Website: lowes
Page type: payment
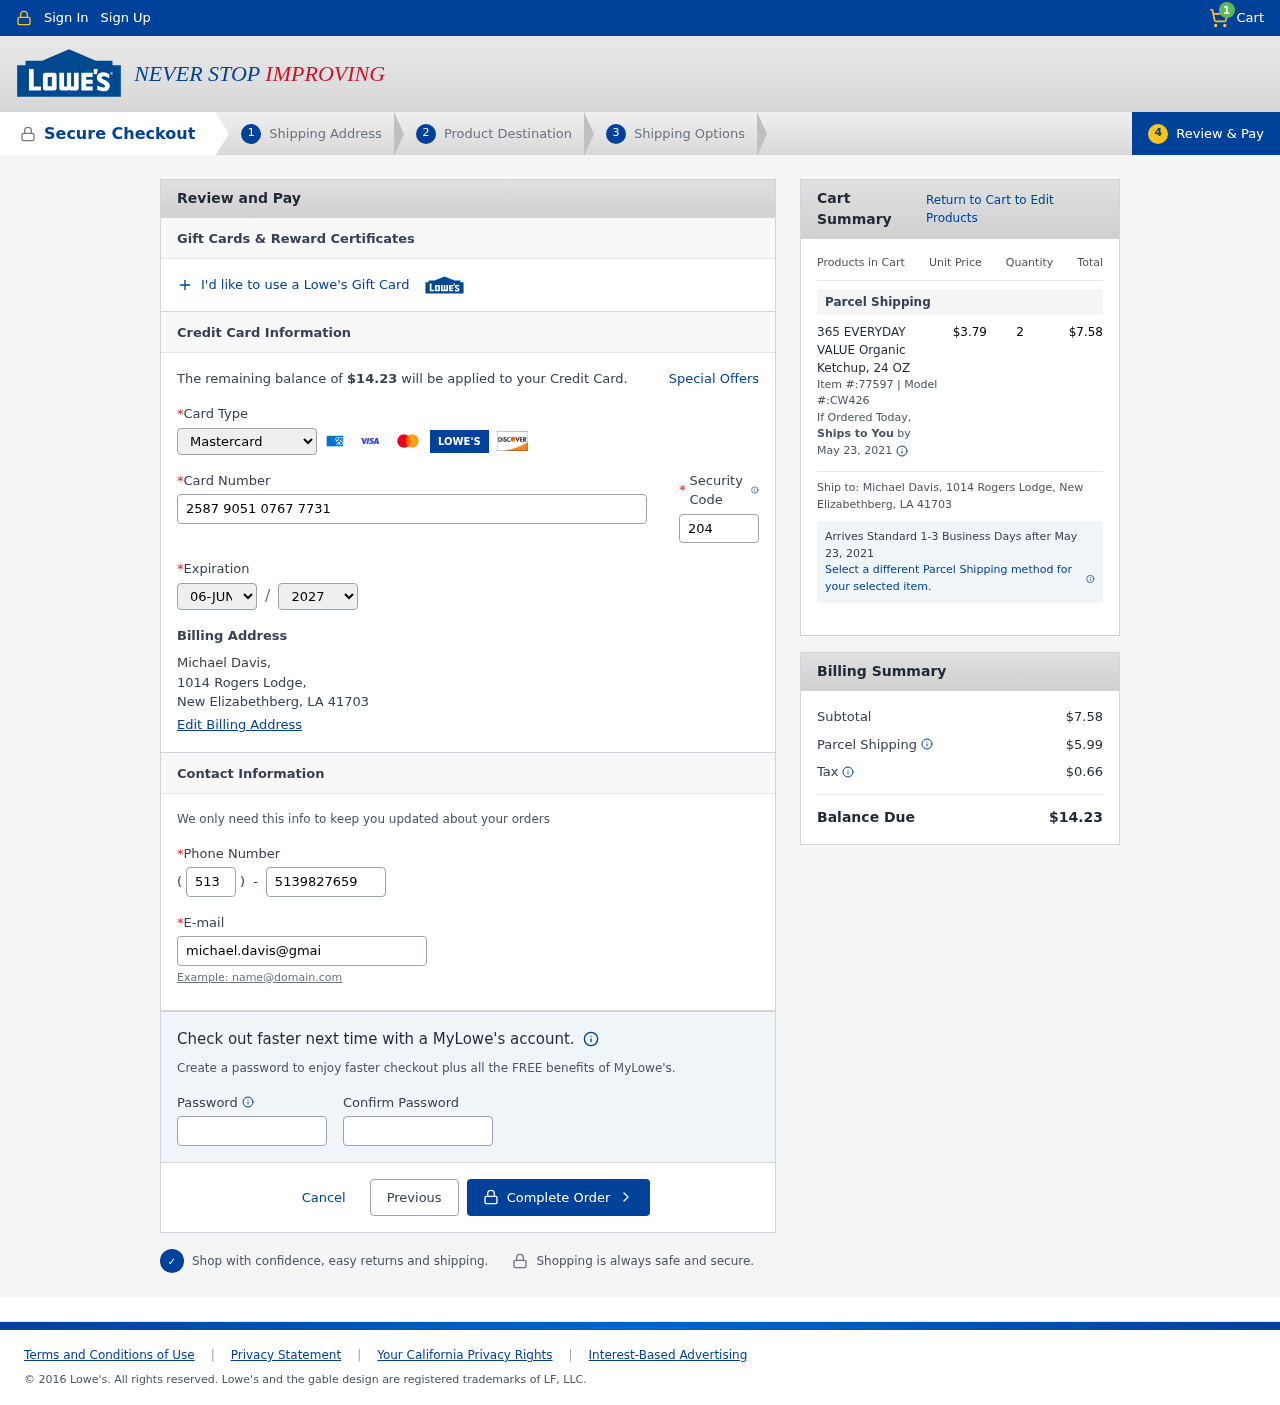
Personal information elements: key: PII_CARD_CVV
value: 204
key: PII_CARD_EXPIRY_MONTH
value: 06
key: PII_CARD_EXPIRY_YEAR
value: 27
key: PII_CARD_NUMBER
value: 2587 9051 0767 7731
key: PII_CARD_TYPE
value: Mastercard
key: PII_CITY_STATE_ZIP
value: New Elizabethberg, LA 41703
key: PII_EMAIL
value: michael.davis@gmail.com
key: PII_FULLNAME
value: Michael Davis,
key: PII_PHONE
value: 5139827659
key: PII_PHONE_AREA
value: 513
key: PII_STREET
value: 1014 Rogers Lodge,
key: PII_FULLNAME2
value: Michael Davis
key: PII_STREET2
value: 1014 Rogers Lodge
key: PII_CITY_STATE_ZIP2
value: New Elizabethberg, LA 41703
Product elements: key: PRODUCT1_NAME
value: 365 EVERYDAY VALUE Organic Ketchup, 24 OZ
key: PRODUCT1_PRICE
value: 3.79
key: PRODUCT1_QUANTITY
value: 2
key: PRODUCT1_ITEM
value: Item #:77597
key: PRODUCT1_MODEL
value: Model #:CW426
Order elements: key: ORDER_NUM_ITEMS
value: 1
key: ORDER_TOTAL
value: $14.23
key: ORDER_SHIPPING_DATE
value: May 23, 2021
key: ORDER_SUBTOTAL
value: $7.58
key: ORDER_SHIPPING_DATE2
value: May 23, 2021
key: ORDER_SHIPPING_COST
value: $5.99
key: ORDER_TAX
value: $0.66